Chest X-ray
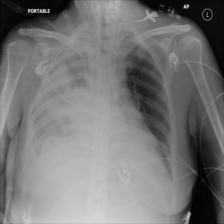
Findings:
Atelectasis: negative
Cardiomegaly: negative
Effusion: negative
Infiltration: negative
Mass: negative
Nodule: negative
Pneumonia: negative
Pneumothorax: negative
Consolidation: negative
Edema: negative
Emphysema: negative
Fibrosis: negative
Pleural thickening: positive
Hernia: negative